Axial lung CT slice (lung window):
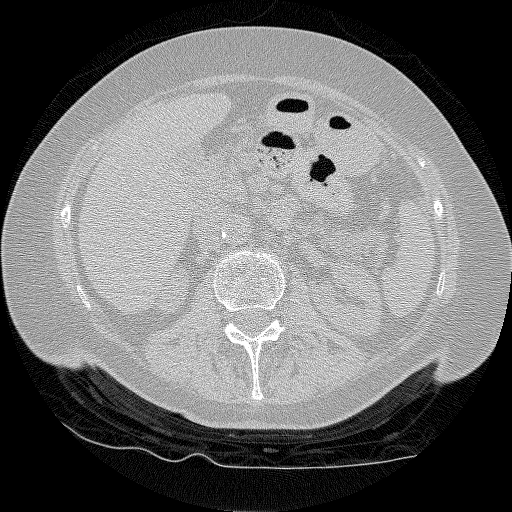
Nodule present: no